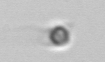
Label: flagellate